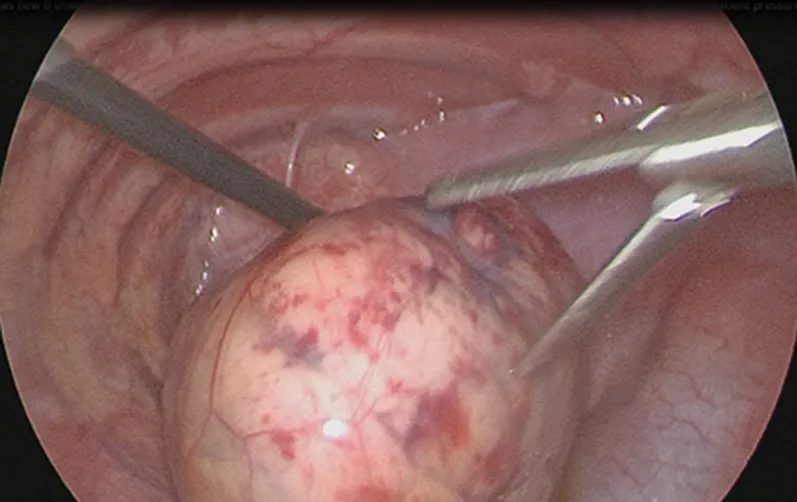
Reduction of intrathoracic kidney.
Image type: endoscopy (other_endoscopy)